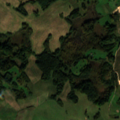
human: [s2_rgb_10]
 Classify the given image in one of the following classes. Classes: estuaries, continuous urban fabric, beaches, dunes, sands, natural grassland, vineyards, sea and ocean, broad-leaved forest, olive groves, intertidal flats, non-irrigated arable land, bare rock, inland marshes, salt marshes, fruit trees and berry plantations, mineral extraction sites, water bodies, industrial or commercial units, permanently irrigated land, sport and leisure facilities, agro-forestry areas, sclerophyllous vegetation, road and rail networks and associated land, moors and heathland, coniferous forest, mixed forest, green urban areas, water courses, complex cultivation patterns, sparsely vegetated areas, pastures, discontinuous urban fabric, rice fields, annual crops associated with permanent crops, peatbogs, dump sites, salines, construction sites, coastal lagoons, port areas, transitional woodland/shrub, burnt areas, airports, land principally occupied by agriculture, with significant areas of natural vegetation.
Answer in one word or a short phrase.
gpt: non-irrigated arable land, pastures, land principally occupied by agriculture, with significant areas of natural vegetation, broad-leaved forest